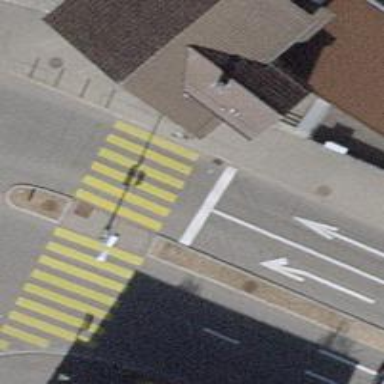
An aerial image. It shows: Crossing with zebra traffic signals.